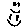
Label: flower